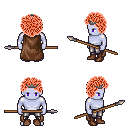
a pixel art fantasy rpg character, male body template, dark elf, purple skin, brown cape, metal pants, red curly afro hairstyle, iron tiara, brown shoes, spear, four views (front, back, left, right), 2x2 character sprite sheet, small pixel art, hard edges, no anti-aliasing